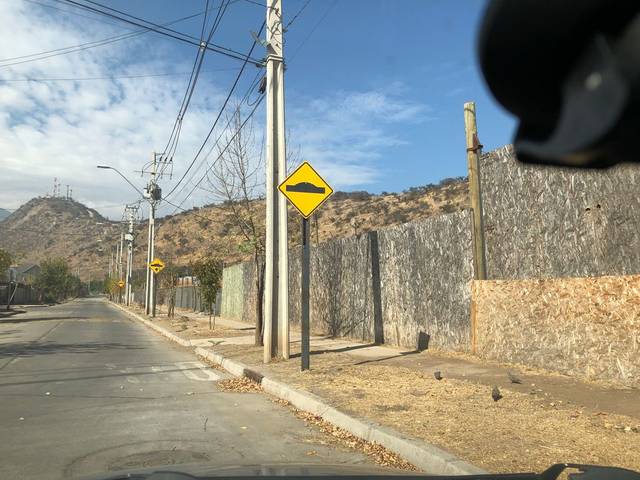
Region: Chile
Coordinates: -33.6, -70.552